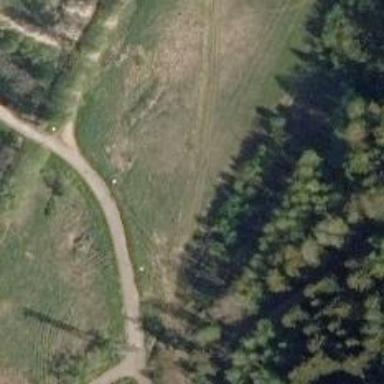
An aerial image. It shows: Path.